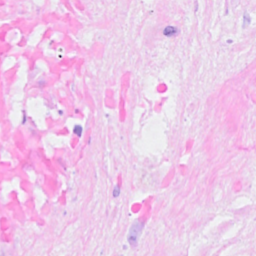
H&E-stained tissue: Breast